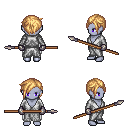
a pixel art fantasy rpg character, female body template, dark elf, purple skin, white robe, white pants, light blonde pixie cut hairstyle, metal gloves, spear, four views (front, back, left, right), 2x2 character sprite sheet, small pixel art, hard edges, no anti-aliasing